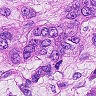
Metastatic tissue present: yes